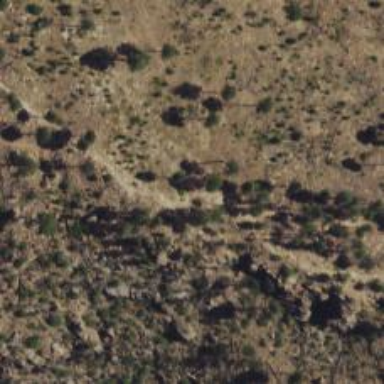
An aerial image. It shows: Path along ridge in nature.